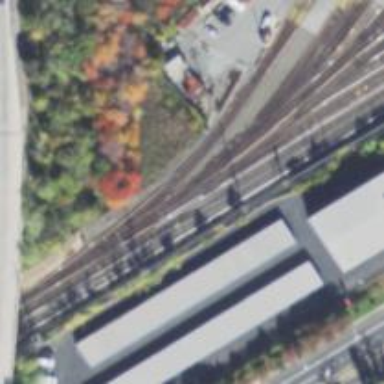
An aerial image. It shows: Electrified railway yard with rail tracks.